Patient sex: M
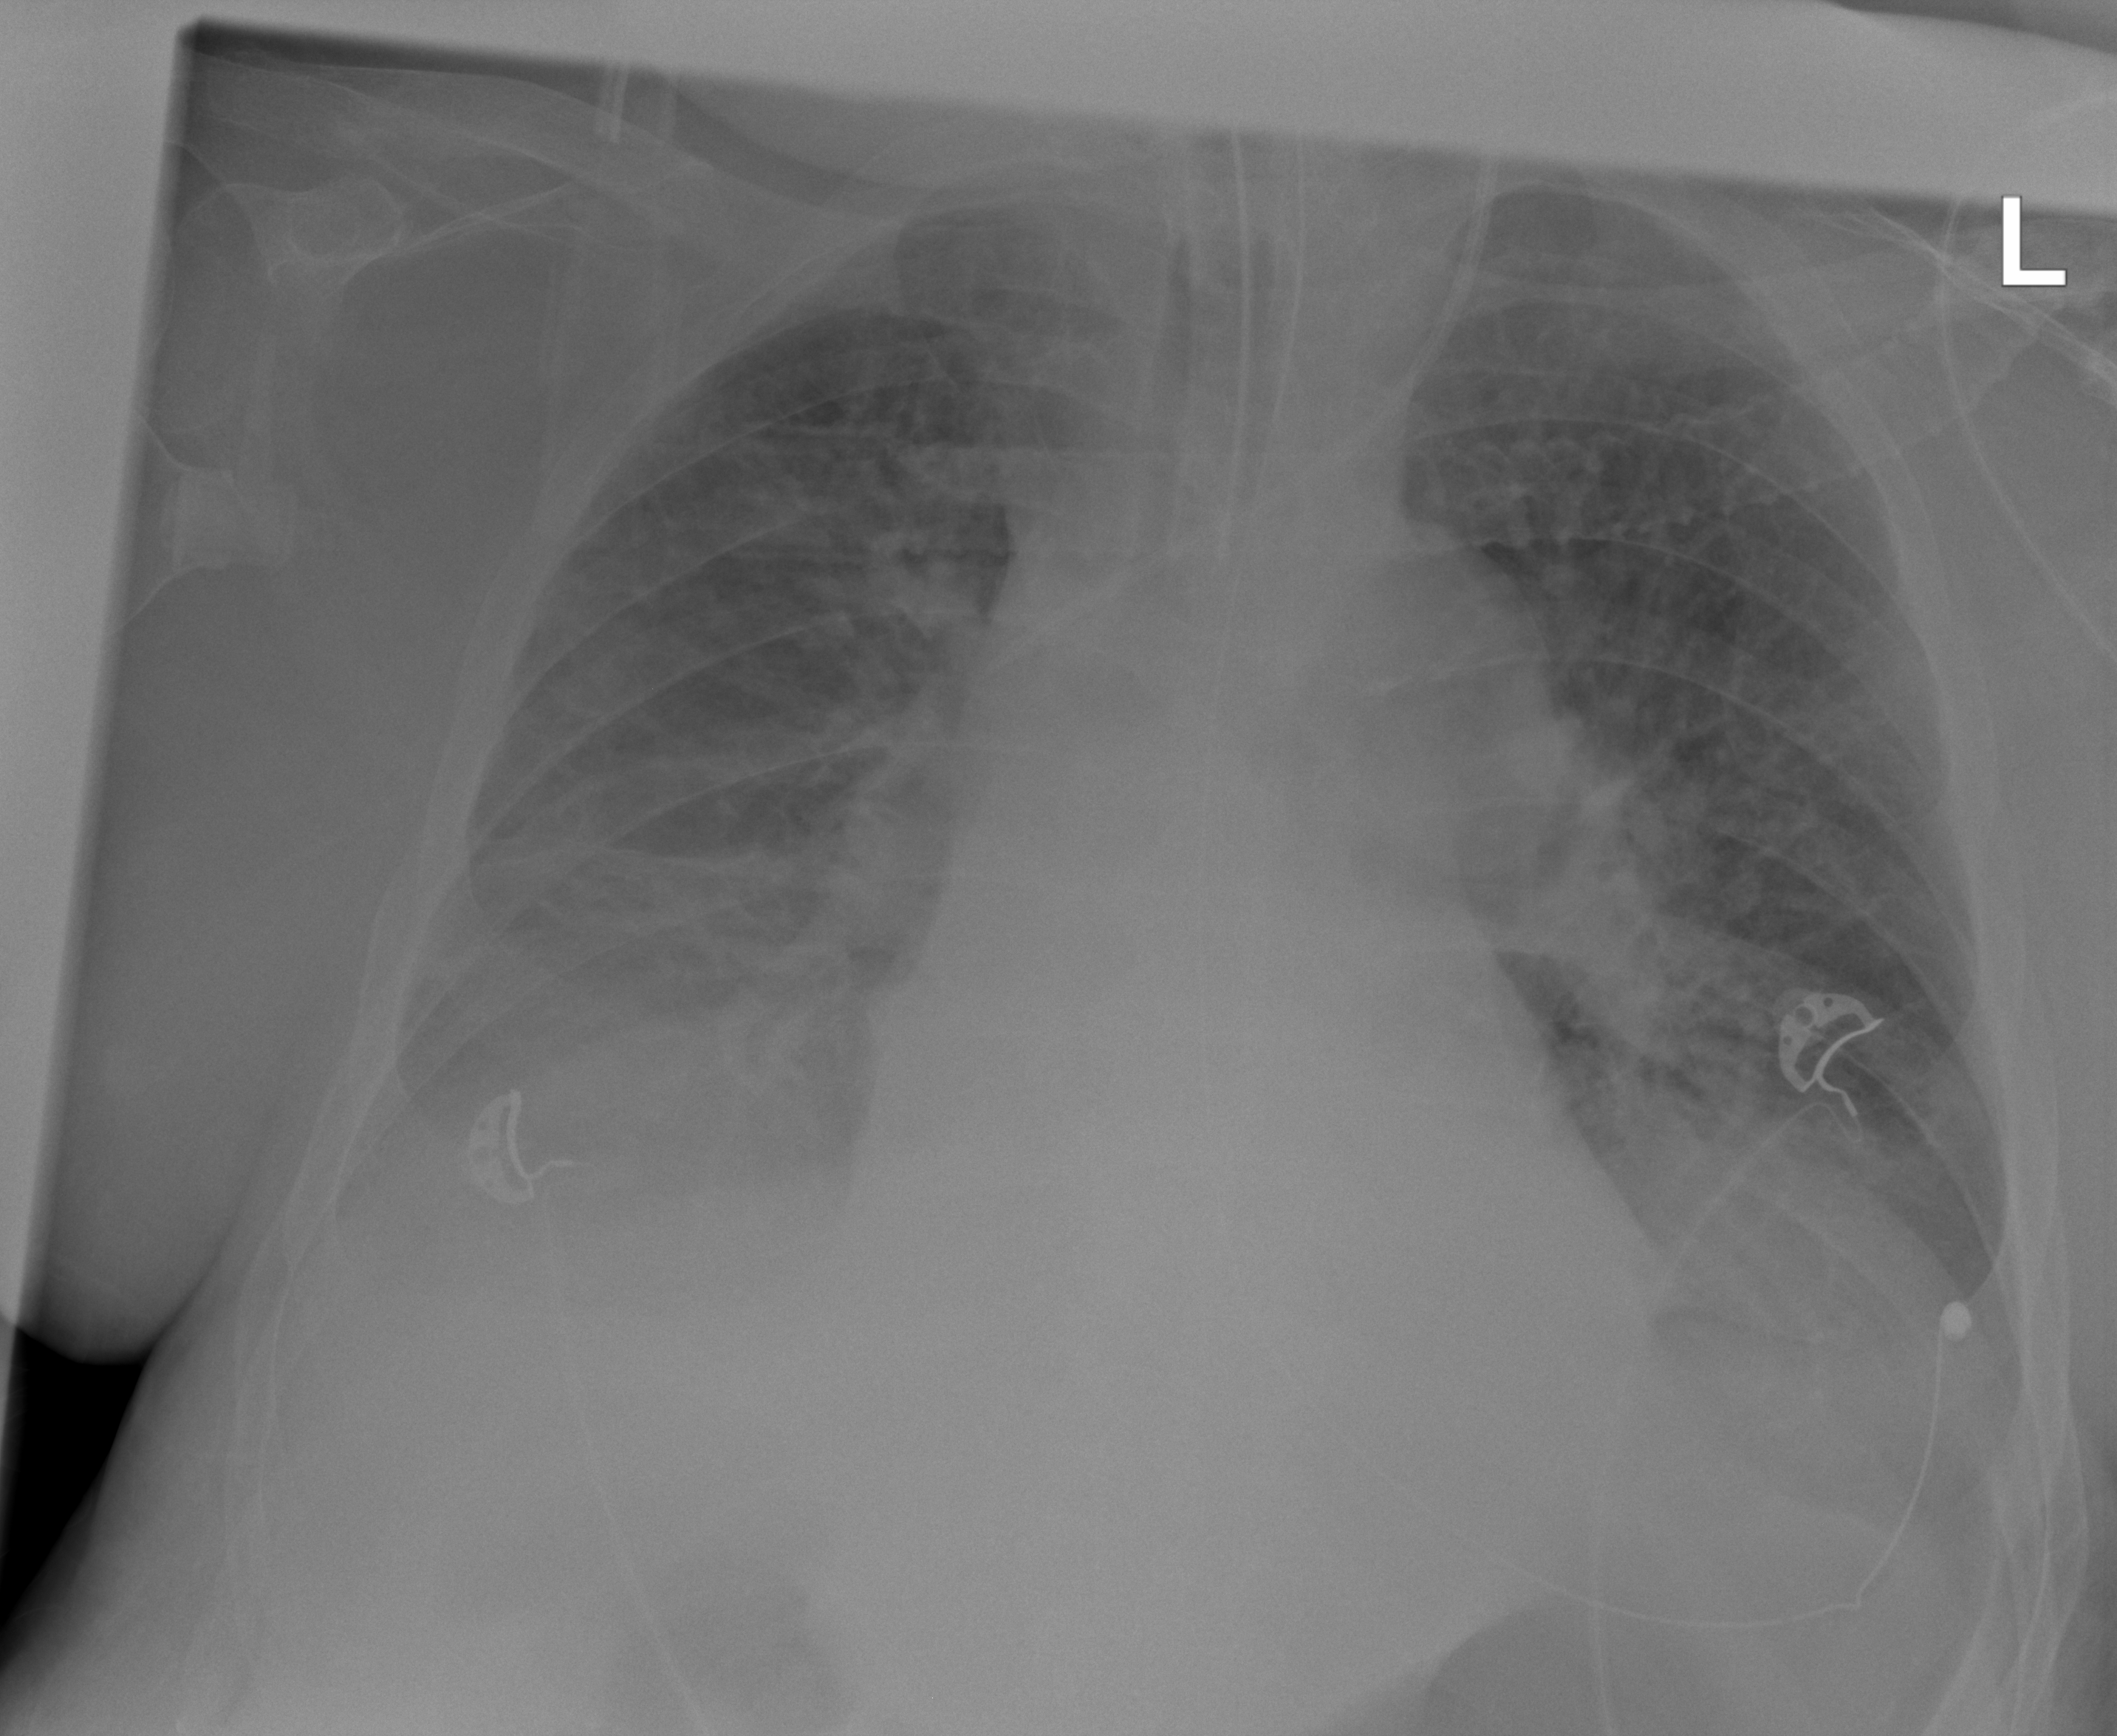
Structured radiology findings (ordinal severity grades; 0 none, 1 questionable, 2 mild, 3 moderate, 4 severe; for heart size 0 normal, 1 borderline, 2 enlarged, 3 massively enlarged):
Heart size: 1
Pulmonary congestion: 2
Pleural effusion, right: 2
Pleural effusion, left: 2
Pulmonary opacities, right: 0
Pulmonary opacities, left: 0
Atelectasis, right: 2
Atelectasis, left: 2